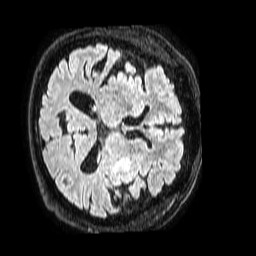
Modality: FLAIR
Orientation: axial
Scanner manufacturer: philips
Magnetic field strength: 1.5 T
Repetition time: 4.8 s
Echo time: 0.3 s